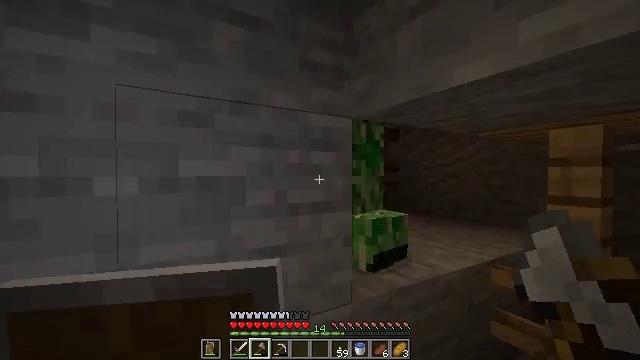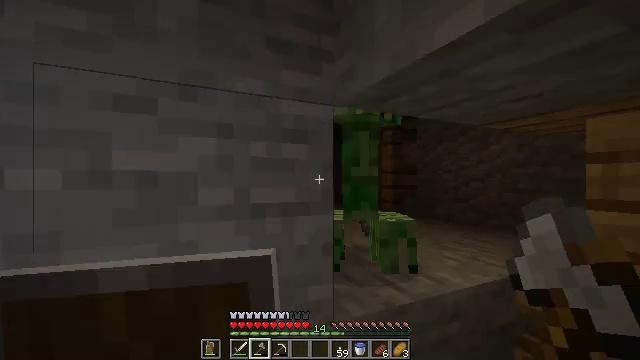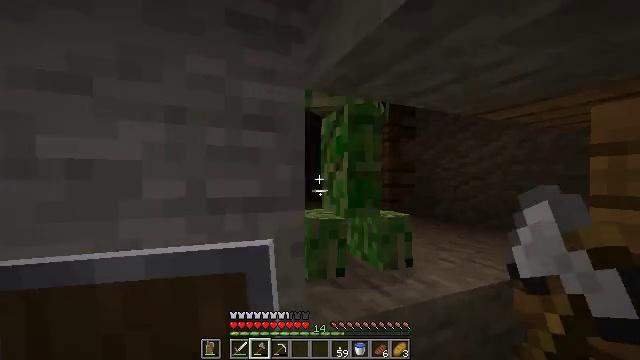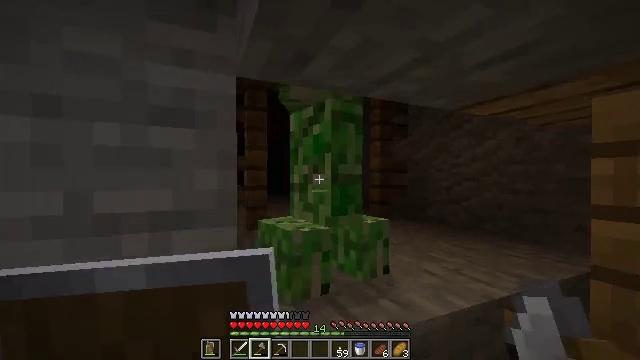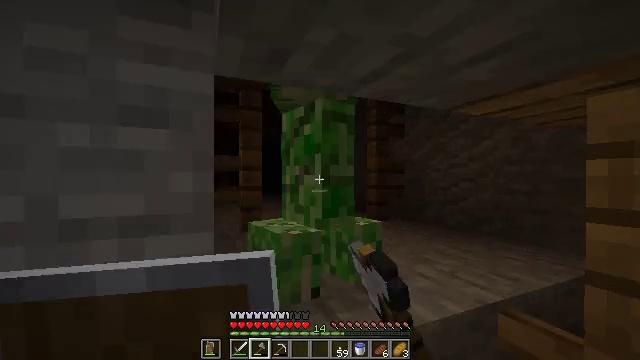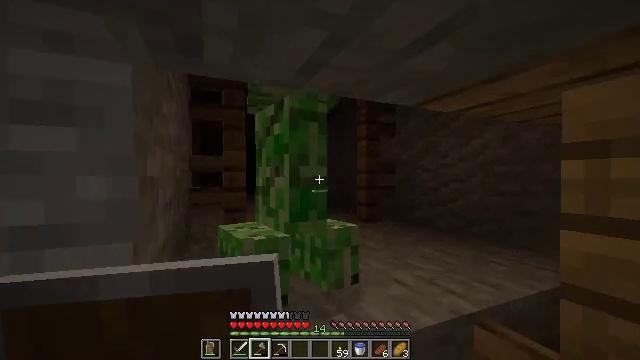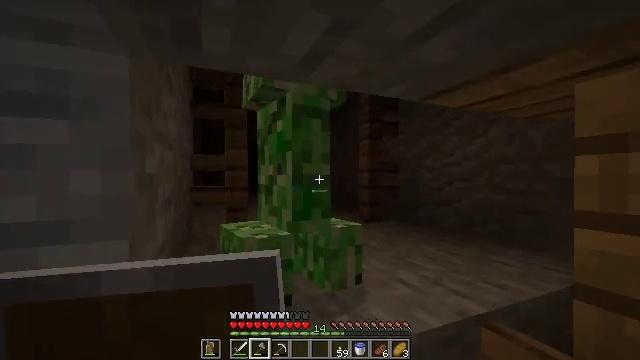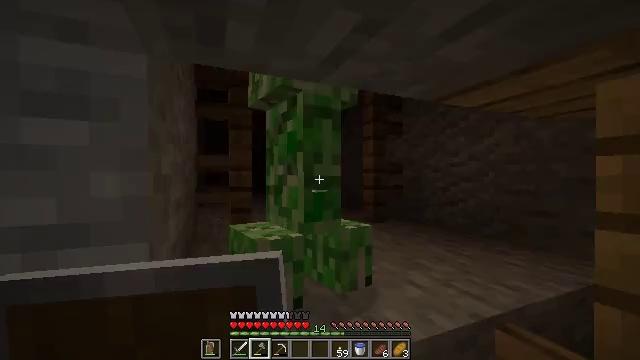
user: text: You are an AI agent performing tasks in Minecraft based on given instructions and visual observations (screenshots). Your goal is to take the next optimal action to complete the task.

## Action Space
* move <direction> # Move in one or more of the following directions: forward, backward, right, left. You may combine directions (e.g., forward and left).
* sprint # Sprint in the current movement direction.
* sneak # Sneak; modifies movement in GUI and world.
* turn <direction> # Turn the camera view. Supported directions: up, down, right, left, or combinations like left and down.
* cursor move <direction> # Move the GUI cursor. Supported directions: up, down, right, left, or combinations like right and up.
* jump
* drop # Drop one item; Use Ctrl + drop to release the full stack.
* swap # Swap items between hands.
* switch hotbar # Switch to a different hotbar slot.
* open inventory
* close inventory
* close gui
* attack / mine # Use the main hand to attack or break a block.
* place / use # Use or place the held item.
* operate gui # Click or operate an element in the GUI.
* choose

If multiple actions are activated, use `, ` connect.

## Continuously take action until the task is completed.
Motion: motion action
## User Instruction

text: Kill a creeper.
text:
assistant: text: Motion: move forward and move right, turn left
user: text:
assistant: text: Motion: move forward and move right
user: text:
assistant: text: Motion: move forward and move right, attack / mine
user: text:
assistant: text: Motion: move right, attack / mine
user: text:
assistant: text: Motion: attack / mine
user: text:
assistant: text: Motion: move left
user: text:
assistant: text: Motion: move left
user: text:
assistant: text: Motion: no_op